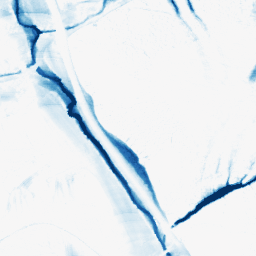
Category: morphological
Decomposition family: morphological_ellipse
Decomposition parameters: operation: closing
width: 10
height: 50
Upsampling method: quartic
Upsampling parameters: scale: 8
Upsampling scale: 8